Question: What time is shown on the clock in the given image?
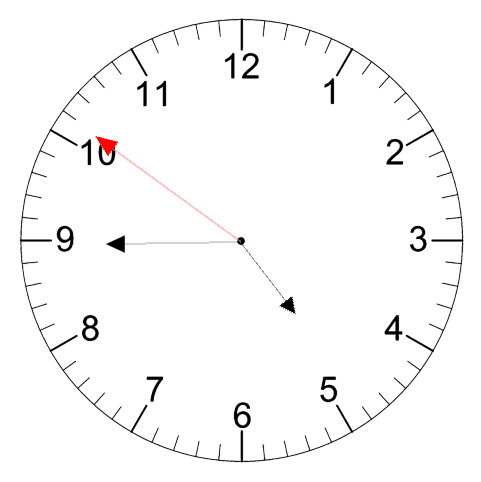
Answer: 04:44:51